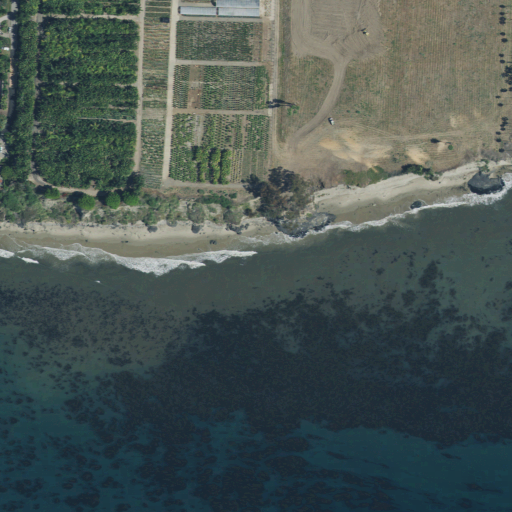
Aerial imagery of beach in California named More Mesa Beach containing open water, open development, low intensity development, shrub, medium intensity development, and high intensity development